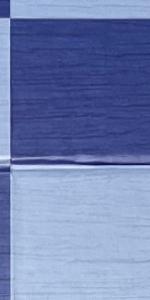
Label: Empty